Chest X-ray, PA view. Patient: 65 years old, sex M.
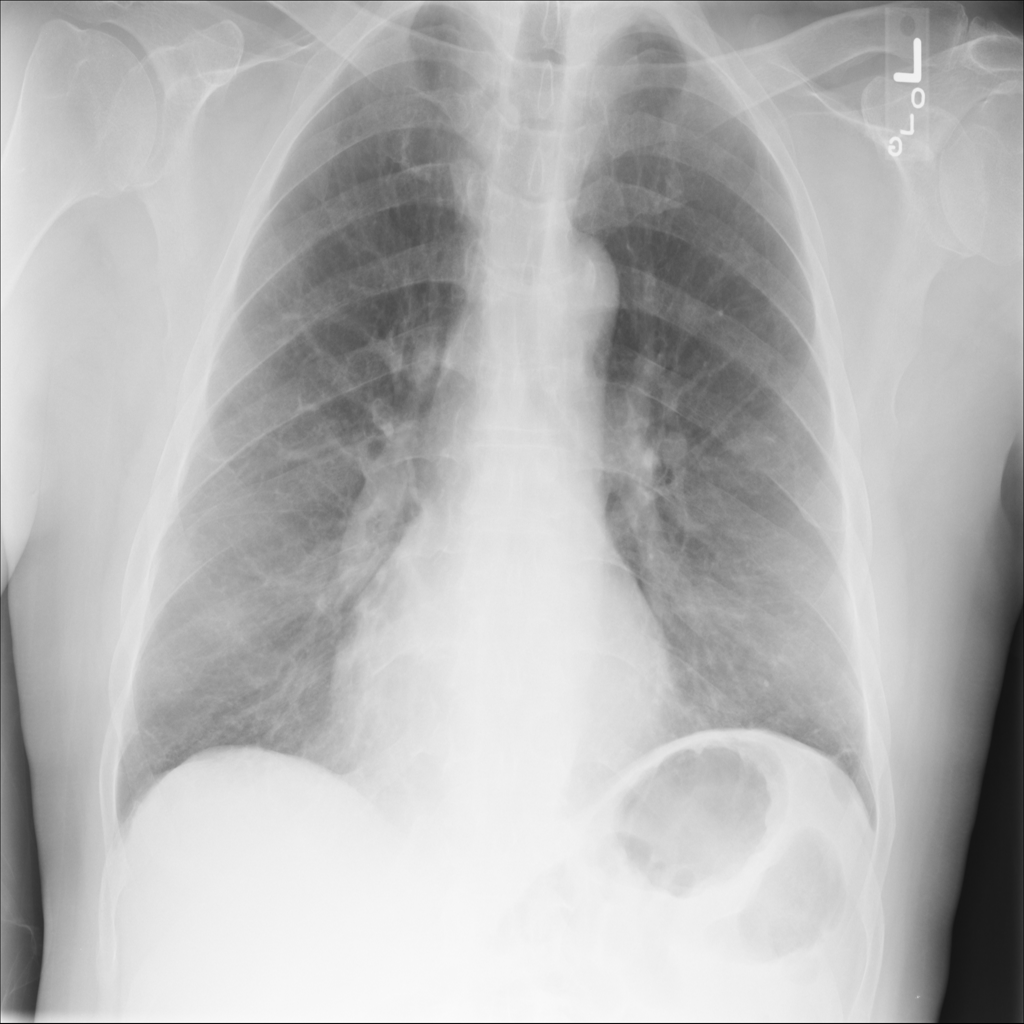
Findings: No Finding